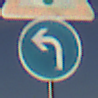
Verkehrszeichen: VorgeschriebeneFahrtrichtungLinks
Zusatzzeichen oben: Lichtzeichenanlage
Umgebung: Outdoor, RoadRail
Tageszeit: MorningAfternoon
Wetter: PartlyCloudy
Licht: Natural
Jahreszeit: NotSpecified
Kontrast: HighContrast